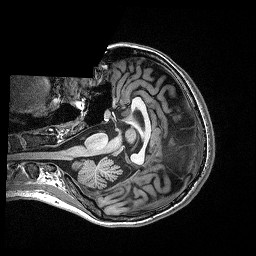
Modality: T1w
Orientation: axial
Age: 23
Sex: female
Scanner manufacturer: siemens
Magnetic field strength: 3 T
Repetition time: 2.4 s
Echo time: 0.03 s